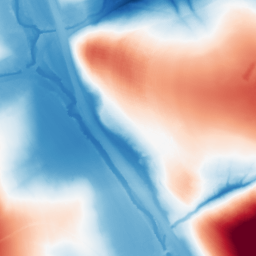
Category: morphological
Decomposition family: morphological
Decomposition parameters: operation: average
size: 100
Upsampling method: cubic_catmull_rom
Upsampling parameters: scale: 4
Upsampling scale: 4